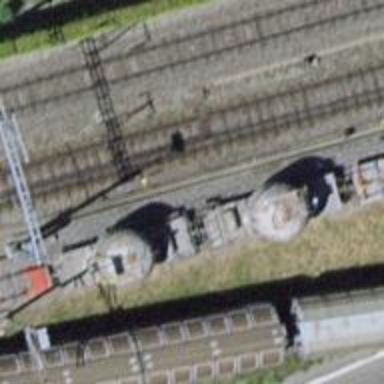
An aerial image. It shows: Railway switch.